Interaction volume radius: 5 \u00c5
Interaction volume height: 10 \u00c5
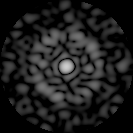
Disorder parameter: 0.7447